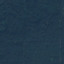
Land use / land cover: Forest